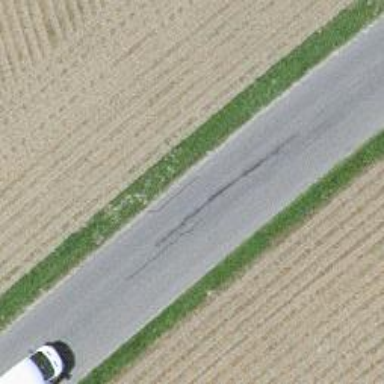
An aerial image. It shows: Unclassified road with asphalt surface.